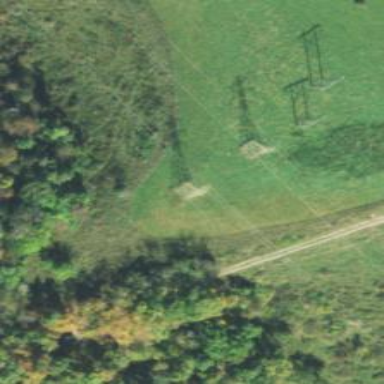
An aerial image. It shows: Lattice structure tower used for power transmission.